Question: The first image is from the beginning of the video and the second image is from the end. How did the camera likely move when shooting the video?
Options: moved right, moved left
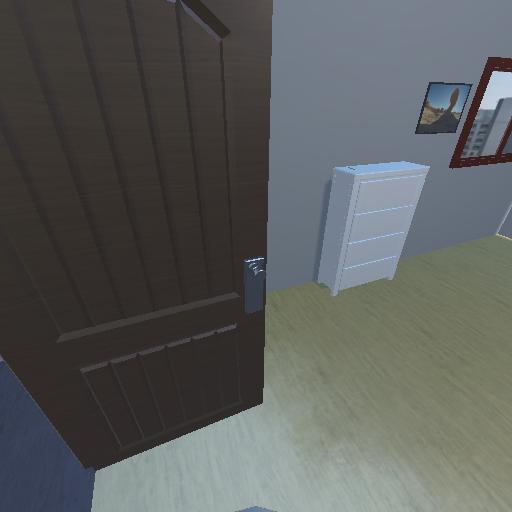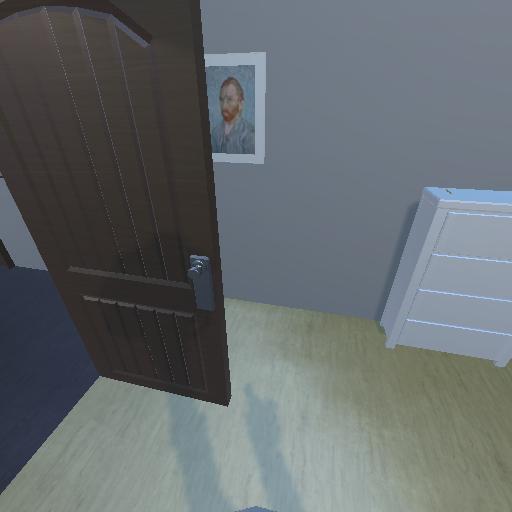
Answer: moved right